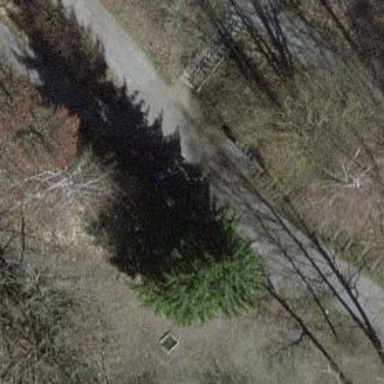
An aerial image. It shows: Guidepost providing information.